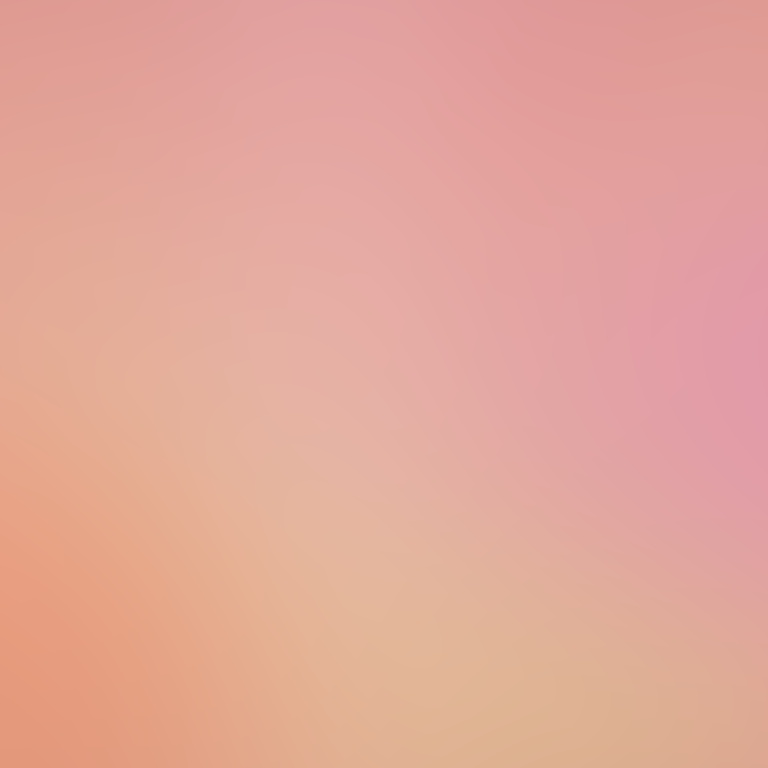
Abstract light effect, smooth gradient from soft peach to gentle pink, serene atmosphere, diffuse glow, no room, no furniture, no objects.